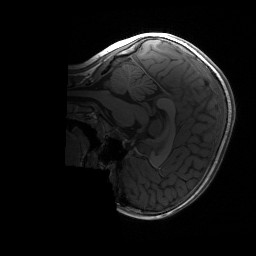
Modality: T1w
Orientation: sagittal
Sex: female
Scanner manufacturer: siemens
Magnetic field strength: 3 T
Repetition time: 1.9 s
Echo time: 0.00243 s